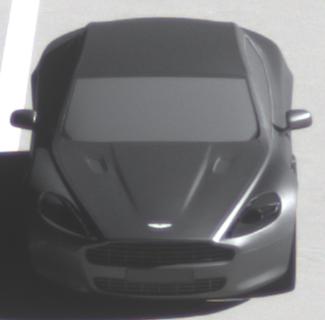
Make: Aston Martin
Model: Rapide
Detailed model: Rapide
Model produced from: 2010/03
Model produced until: 2013/07
Doors: 5
Color: gray
Road condition: dry road
Daytime: midday
Contrast: high contrast